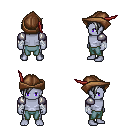
a pixel art fantasy rpg character, male body template, dark elf, purple skin, steel arm armor, teal pants, gray pixie cut hairstyle, leather cap, white cloth bandages, four views (front, back, left, right), 2x2 character sprite sheet, small pixel art, hard edges, no anti-aliasing